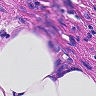
Metastatic tissue present: yes